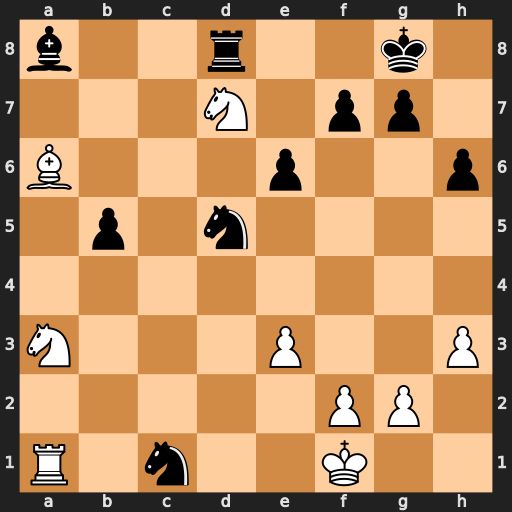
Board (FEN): b2r2k1/3N1pp1/B3p2p/1p1n4/8/N3P2P/5PP1/R1n2K2
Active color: w
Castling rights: -
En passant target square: -
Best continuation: Rxc1